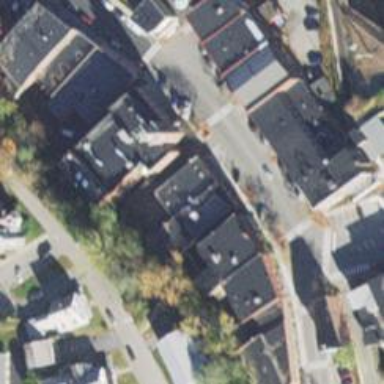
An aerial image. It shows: Neighbourhood designated as historic district.